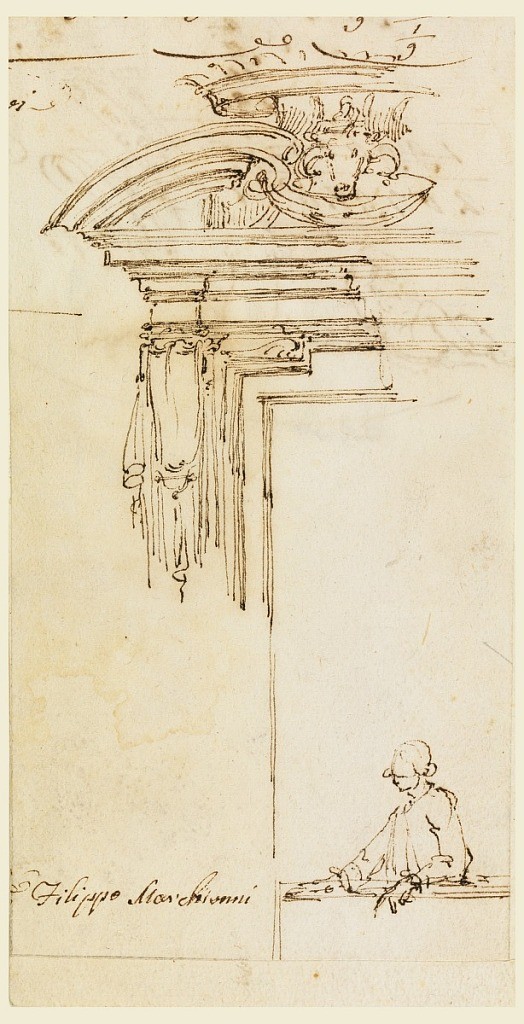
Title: Design for a Window Case
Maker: Filippo Marchionni, Italian, 1732–1805
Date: ca. 1770
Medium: Pen and ink on laid paper
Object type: Drawing
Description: A broken pediment, with ram's head in the center above a drapery supported by the cornices; a crown on top. in the window opening is the upper part of a man with his hands resting upon a horizontal bar. Above some remnants of accounts. On verso: accounts and a sketch of a sleeping nymph; beside are trees.